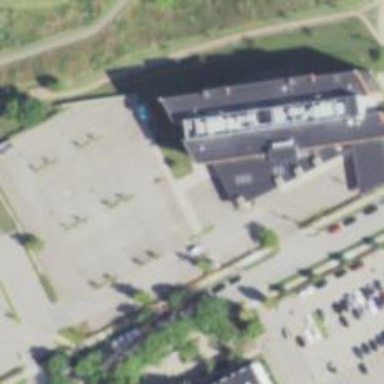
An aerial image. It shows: Parking space.